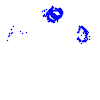
Particle: kaon